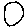
Label: circle